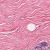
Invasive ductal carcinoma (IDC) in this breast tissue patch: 0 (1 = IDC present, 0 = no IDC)